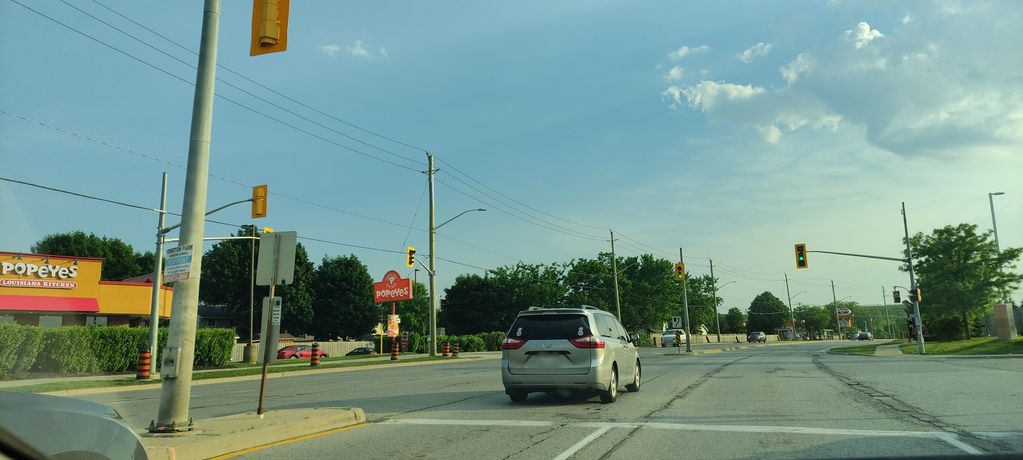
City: kitchener-waterloo